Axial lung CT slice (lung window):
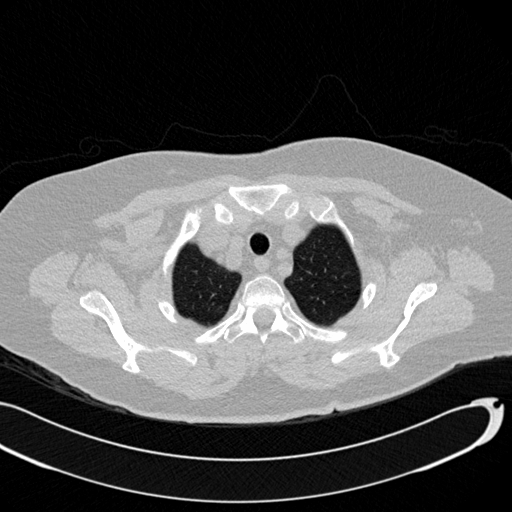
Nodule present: no